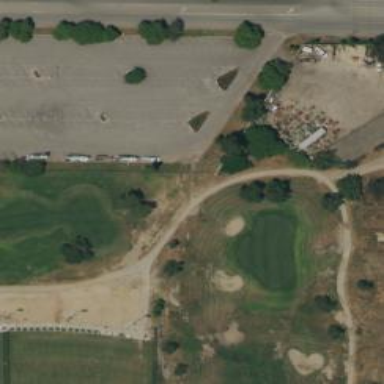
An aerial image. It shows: Footway that serves as golf path.